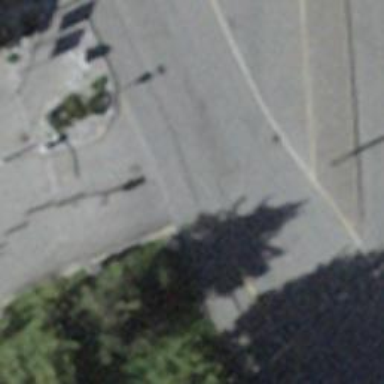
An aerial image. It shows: Tertiary road with asphalt surface and sidewalk on the left side.